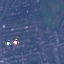
Land use / land cover: Residential